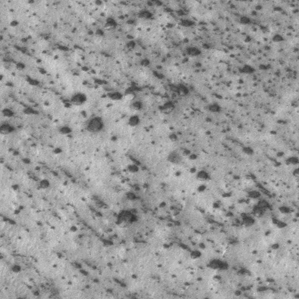
Label: frost